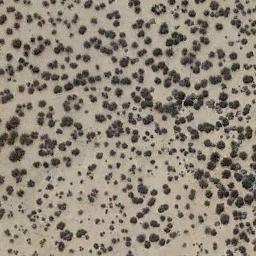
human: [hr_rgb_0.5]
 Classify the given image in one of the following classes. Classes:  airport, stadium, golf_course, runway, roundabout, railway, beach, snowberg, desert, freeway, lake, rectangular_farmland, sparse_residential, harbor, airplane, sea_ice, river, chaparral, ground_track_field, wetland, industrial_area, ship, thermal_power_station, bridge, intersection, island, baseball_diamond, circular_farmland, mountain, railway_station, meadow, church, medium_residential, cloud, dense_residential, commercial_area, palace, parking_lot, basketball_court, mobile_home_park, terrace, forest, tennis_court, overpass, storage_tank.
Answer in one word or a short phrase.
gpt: chaparral